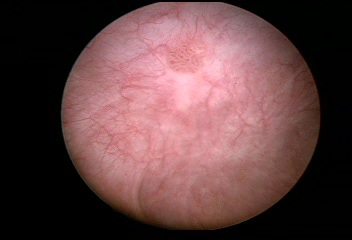
Modality: WLC
Class: Malignant
Subclass: LowGradePapillary
Lesion: L1
Stage: Ta
Morphology: Papillary
Bladder cancer association: Yes
Annotated structures: Tumor